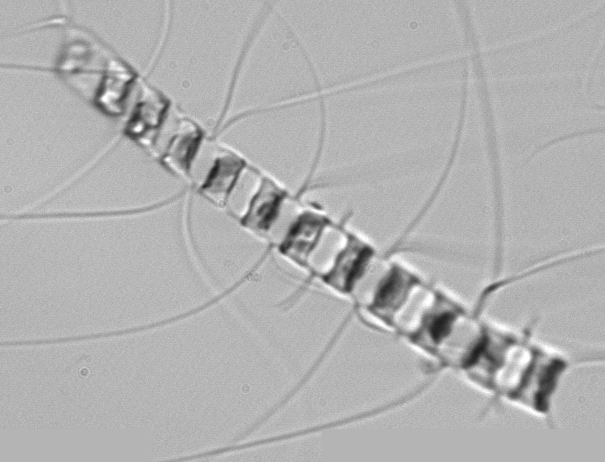
Label: Chaetoceros_didymus